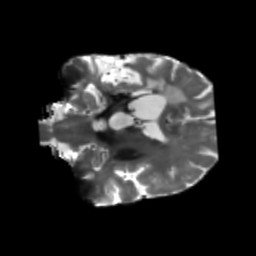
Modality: T2w
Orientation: coronal
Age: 59
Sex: male
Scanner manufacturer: siemens
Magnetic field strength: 3 T
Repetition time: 5.25 s
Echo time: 0.08 s